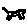
Label: cat